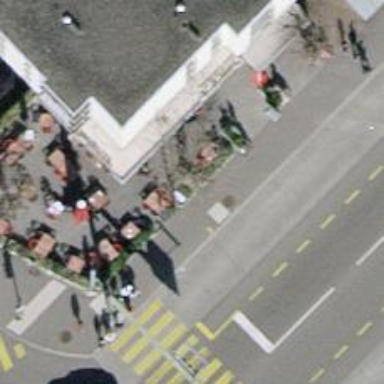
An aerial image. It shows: Urban tree adding natural touch to the cityscape.